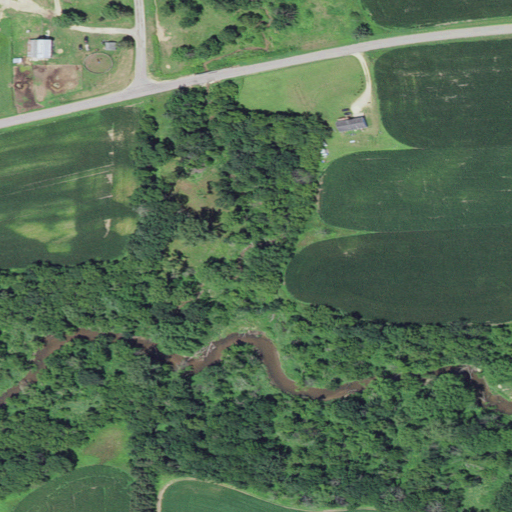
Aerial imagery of valley in Wisconsin named Turner Valley containing woody wetlands, cultivated crops, open development, deciduous forest, pasture, and low intensity development